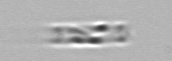
Label: Cerataulina_pelagica